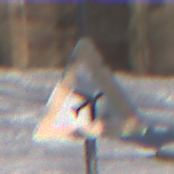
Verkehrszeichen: FlugbetriebLinks
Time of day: MorningAfternoon
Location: Outdoor (Special)
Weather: Clear
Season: Winter
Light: Natural